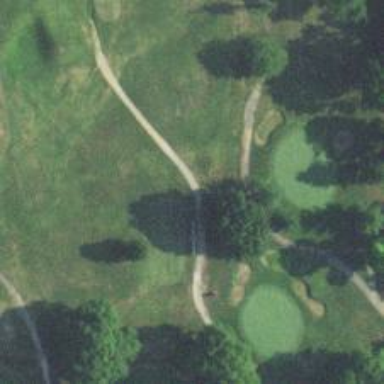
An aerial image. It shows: Service road used as golf cart path.